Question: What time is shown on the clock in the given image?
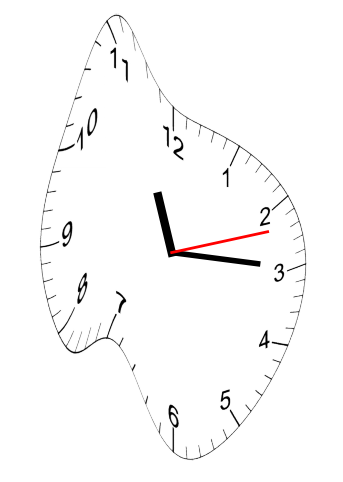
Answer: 11:15:12